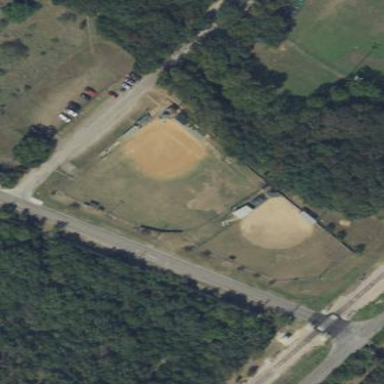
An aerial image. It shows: Softball pitch for leisure and sport activities.